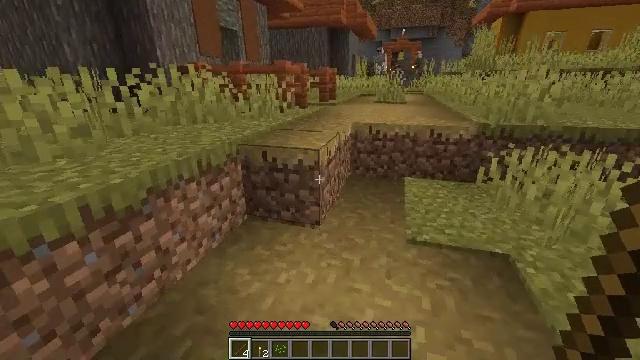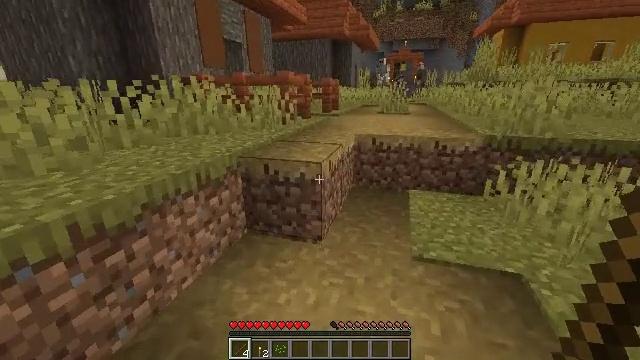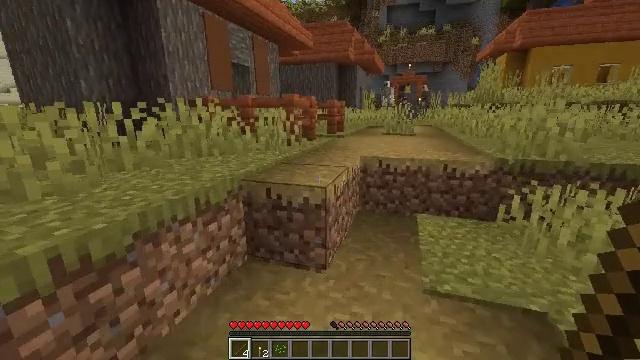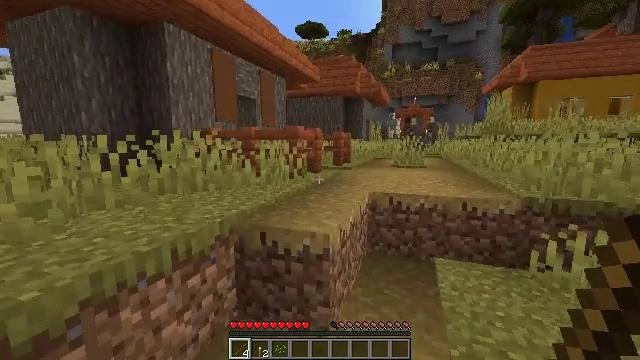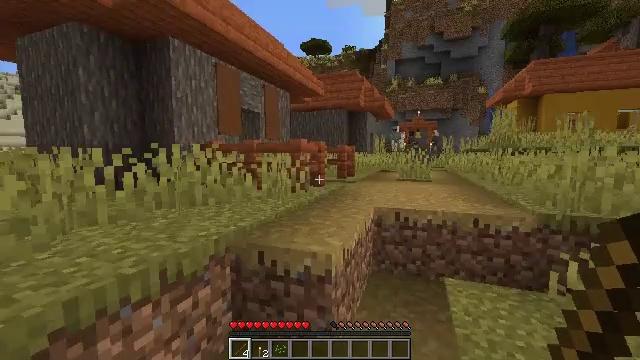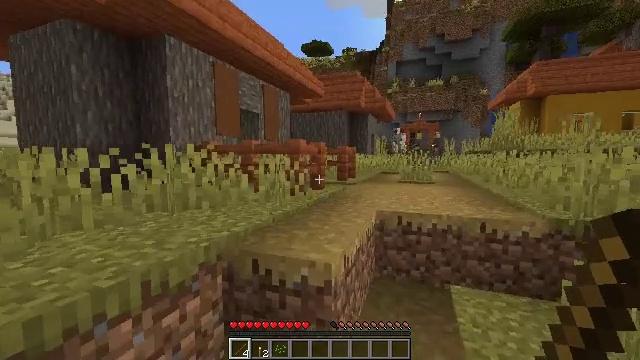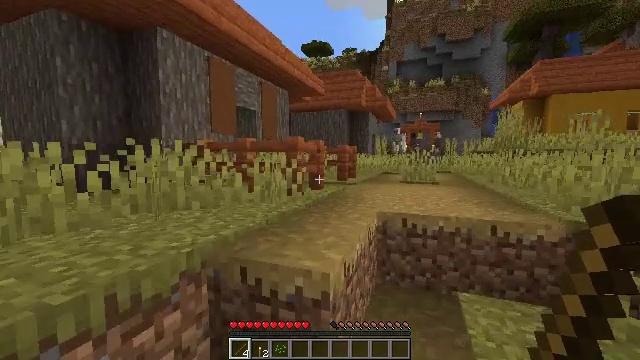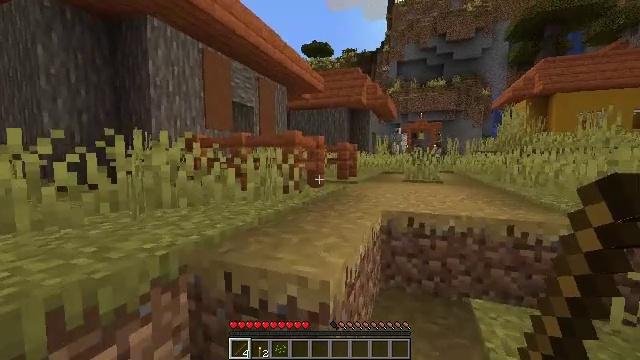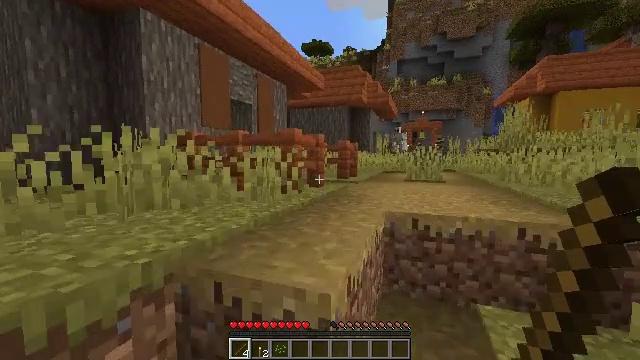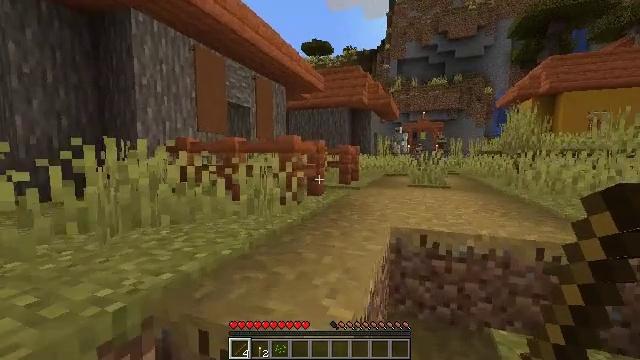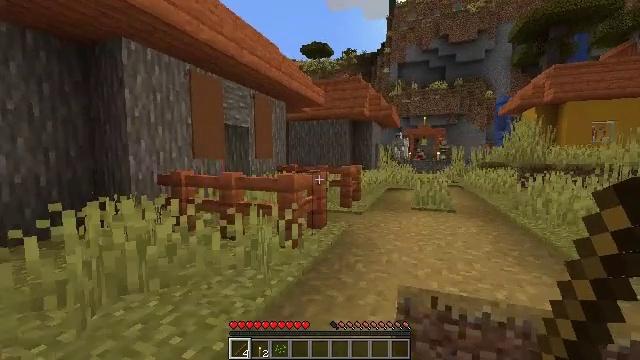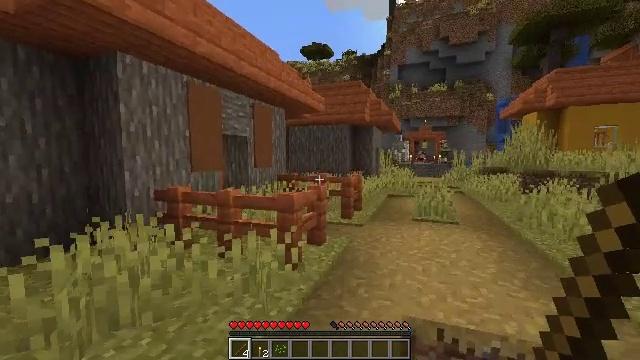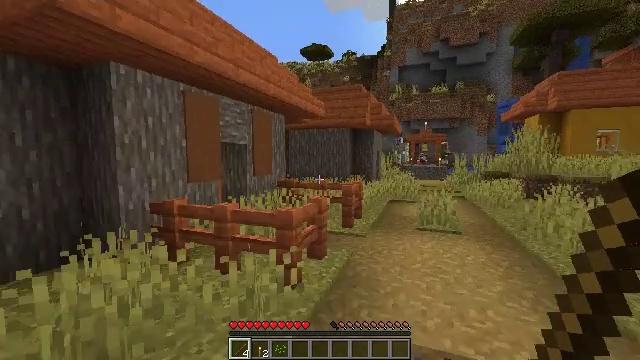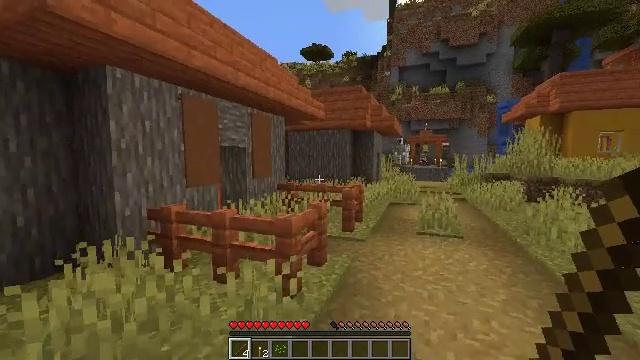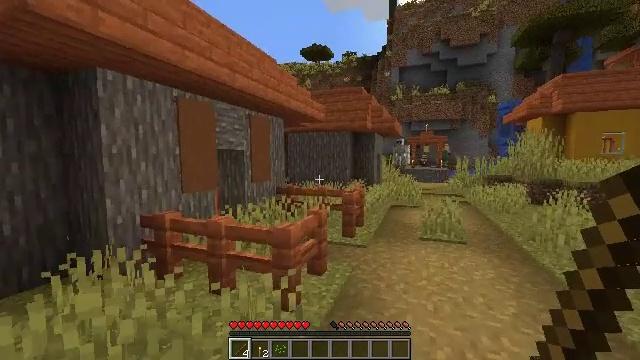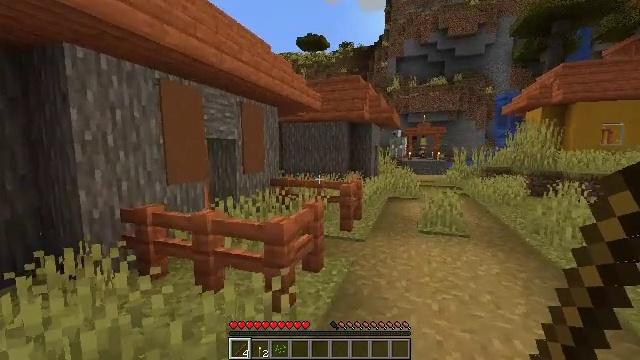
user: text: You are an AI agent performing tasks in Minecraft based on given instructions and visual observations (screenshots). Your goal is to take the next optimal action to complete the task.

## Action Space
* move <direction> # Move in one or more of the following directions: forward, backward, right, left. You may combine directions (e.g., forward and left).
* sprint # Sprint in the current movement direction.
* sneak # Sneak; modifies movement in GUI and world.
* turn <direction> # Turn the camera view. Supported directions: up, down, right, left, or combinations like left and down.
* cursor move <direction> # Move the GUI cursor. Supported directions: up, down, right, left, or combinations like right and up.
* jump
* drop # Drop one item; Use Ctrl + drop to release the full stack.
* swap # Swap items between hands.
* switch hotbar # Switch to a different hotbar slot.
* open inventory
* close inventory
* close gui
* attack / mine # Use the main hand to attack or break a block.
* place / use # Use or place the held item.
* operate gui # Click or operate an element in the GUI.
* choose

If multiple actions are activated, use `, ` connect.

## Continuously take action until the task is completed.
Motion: motion action
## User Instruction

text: Attack the brown wall banner to gather it.
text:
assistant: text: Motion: move forward, turn up
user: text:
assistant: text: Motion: move forward, turn left and up
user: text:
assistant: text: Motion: move forward, turn left and up
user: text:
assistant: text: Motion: move forward, turn up
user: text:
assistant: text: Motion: move forward
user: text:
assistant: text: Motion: move forward
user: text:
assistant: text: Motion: move forward
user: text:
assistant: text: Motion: move forward
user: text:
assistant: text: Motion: move forward, jump
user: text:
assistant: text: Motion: move forward, jump
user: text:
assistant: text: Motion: move forward, jump
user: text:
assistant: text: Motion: move forward, jump
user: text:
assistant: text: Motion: move forward, jump
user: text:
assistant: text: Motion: move forward, jump
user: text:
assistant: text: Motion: move forward, turn down
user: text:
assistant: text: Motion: move forward, turn right and down
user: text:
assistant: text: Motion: move forward, turn right and down
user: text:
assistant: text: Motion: move forward, turn down
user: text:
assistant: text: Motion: move forward
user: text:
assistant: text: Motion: move forward and move right
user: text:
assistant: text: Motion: move forward and move right
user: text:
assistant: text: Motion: move forward and move right
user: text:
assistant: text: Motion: move forward and move right
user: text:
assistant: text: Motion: move forward and move right
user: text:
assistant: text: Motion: move forward and move right
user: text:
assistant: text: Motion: move forward and move right
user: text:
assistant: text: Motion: move forward and move right
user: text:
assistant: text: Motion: move forward, turn left and up
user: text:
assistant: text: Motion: move forward, turn left and up
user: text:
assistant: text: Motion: move forward, turn left and up